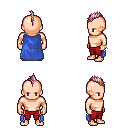
a pixel art fantasy rpg character, male body template, human, light skin, blue cape, red pants, white blonde mohawk hairstyle, bracelets, four views (front, back, left, right), 2x2 character sprite sheet, small pixel art, hard edges, no anti-aliasing